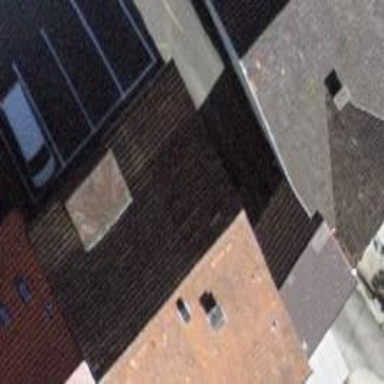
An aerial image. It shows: Building with tiled roof.